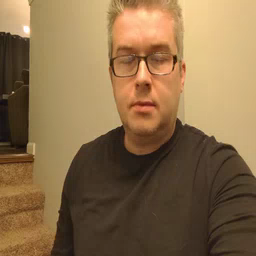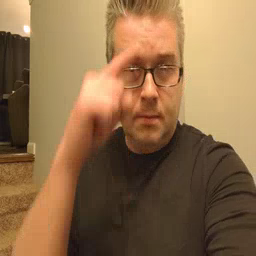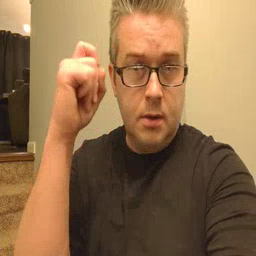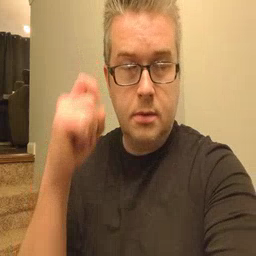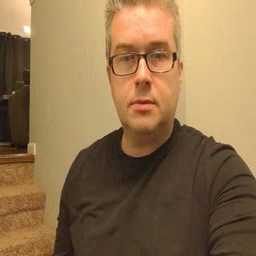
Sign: because